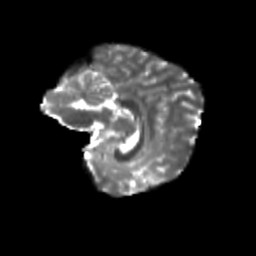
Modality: T2w
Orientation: sagittal
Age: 8
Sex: male
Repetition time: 9.512 s
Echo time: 0.089 s